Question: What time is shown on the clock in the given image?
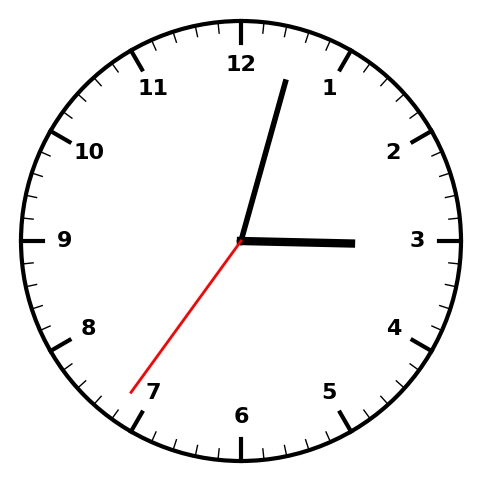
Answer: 03:02:36